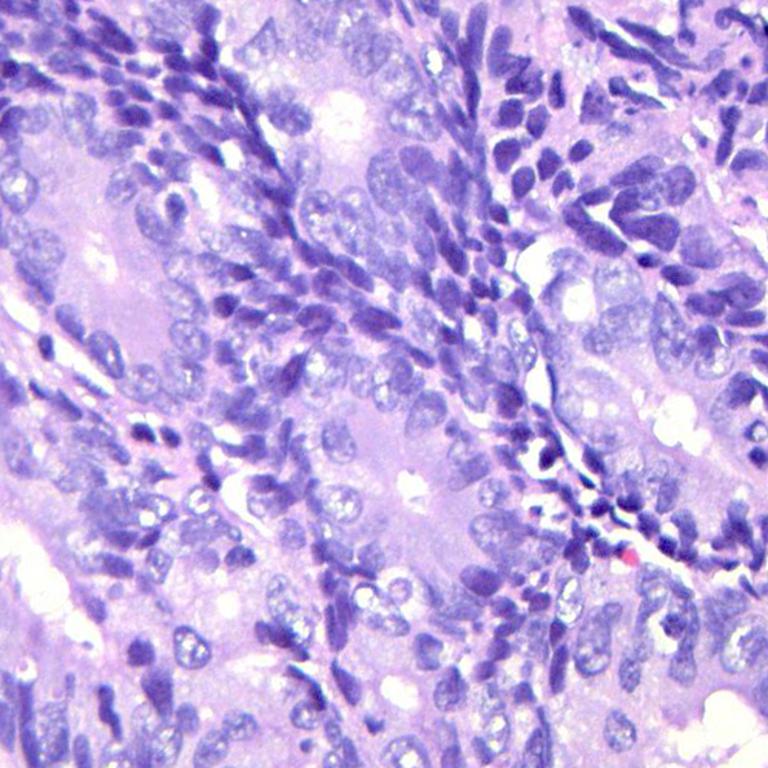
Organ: colon
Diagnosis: adenocarcinomas